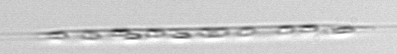
Label: Rhizosolenia